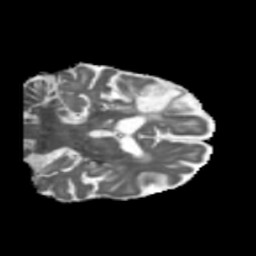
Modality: MD
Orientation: coronal
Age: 75
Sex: male
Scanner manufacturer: siemens
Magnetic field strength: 3 T
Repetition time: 5.47 s
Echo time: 0.0854 s